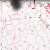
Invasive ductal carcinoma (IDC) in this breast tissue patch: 0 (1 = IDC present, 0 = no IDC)